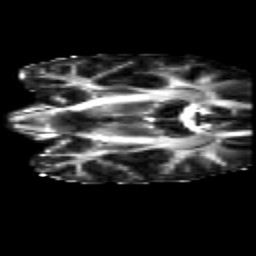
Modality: FA
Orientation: coronal
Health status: healthy
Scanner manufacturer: siemens
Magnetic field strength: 3 T
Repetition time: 10 s
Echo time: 0.092 s